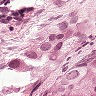
Metastatic tissue present: yes